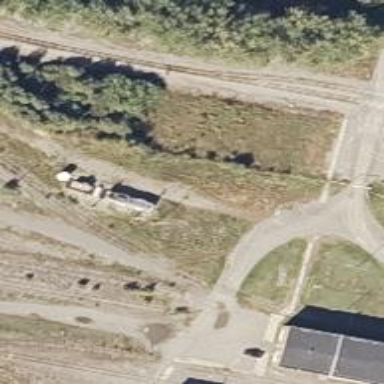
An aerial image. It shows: Abandoned railway yard.